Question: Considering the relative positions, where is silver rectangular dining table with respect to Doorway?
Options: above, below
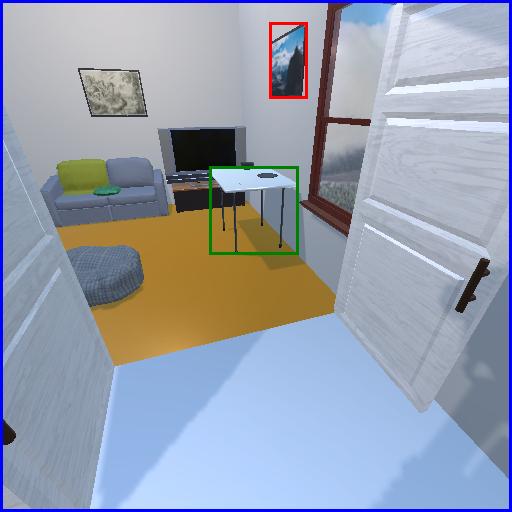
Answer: above